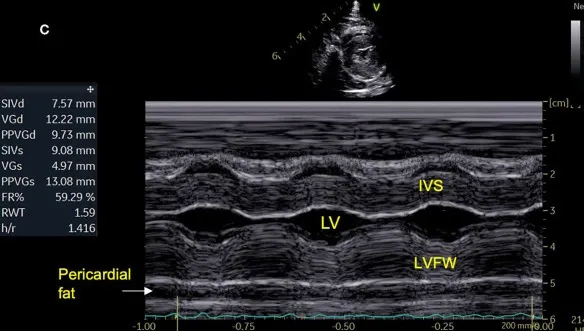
M-mode echocardiograms. From Cat-1 1 month after initial presentation. (C) This M-mode echocardiogram obtained from the right parasternal transventricular short-axis view confirms marked asymmetric left ventricular hypertrophy, more pronounced for the left ventricular free wall (LVFW) than the interventricular septum (IVS), ie, end-diastolic thicknesses of 9.7 and 7.6 mm, respectively [normal values <6 mm ]. Note also posteriorly the important amount of pericardial fat (maximal thickness of 6 mm). LV, left ventricle.
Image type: radiology (ultrasound)